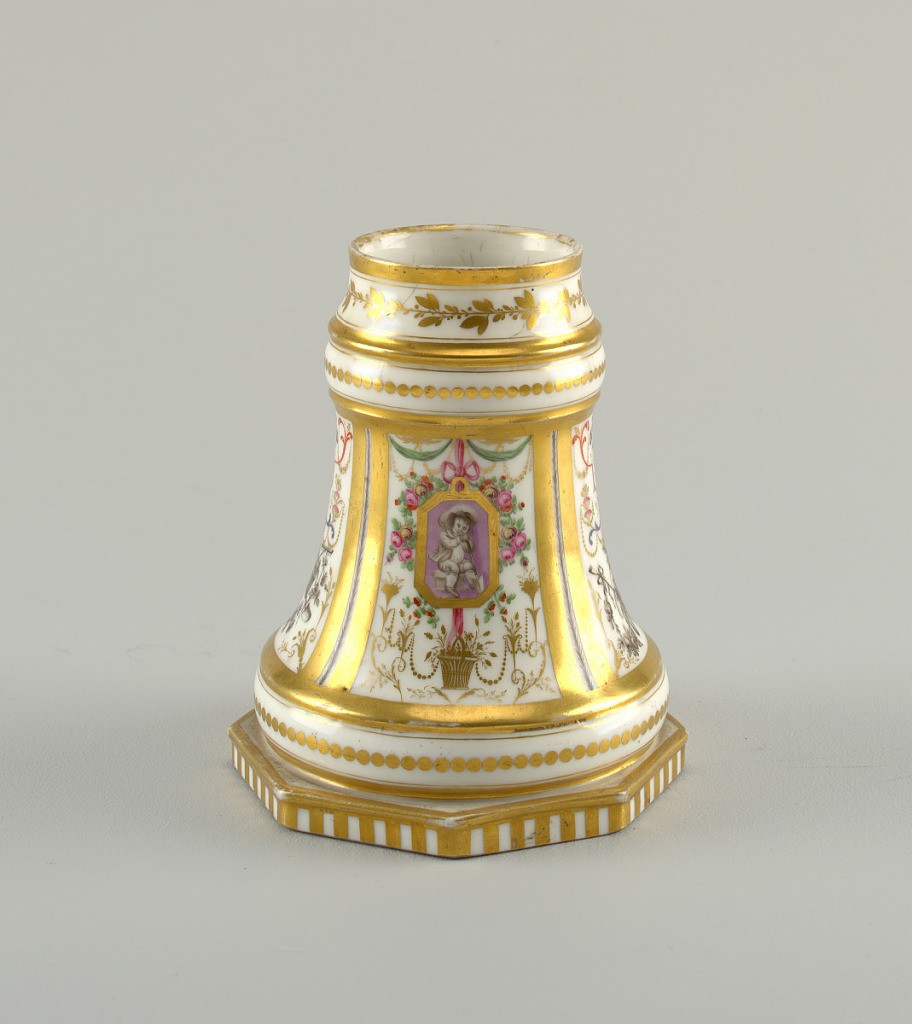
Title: Pedestal
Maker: Duc d'Angoulême Porcelain Manufactory, French, 1781 – 1828
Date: late 18th century
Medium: porcelain (probably soft paste), vitreous enamel, gold
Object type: pedestal
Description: Baluster form on octagonal base. Exterior of top and bottom decorated with gilt bands and friezes. Main body panelled by gilt vertical and horizontal bands and friezes. Main body panelled by gilt vertical and horizontal bands into four parts containing painted and gilt arabesques, swags, trophies, and, into two gilt-boredered reserves: girl holding cat, and boy with spade.